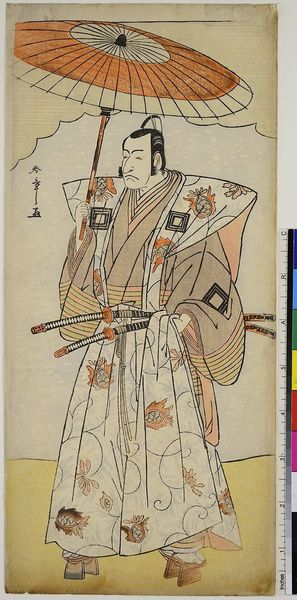
Künstler: Katsukawa Shunsh&#x14D;
Standort: Hamburg
Institution: Museum für Kunst und Gewerbe Hamburg
Schlagwörter: mann, umhang, holz, blüten, schirm, sonnenschirm, bart, stoff, früchte, holzschnitt, japan, papier, schuhe, zopf, druckgraphik, druckgrafik, schwert, schwerter, tracht, quadrate, zeit, schauspieler, farbholzschnitt, holzschuhe, schauspielerin, samurai, volkstracht, kabuki, edo, reproduktionen, druckerzeugnisse, pflanzenornamente